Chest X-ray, AP view. Patient: 65 years old, sex M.
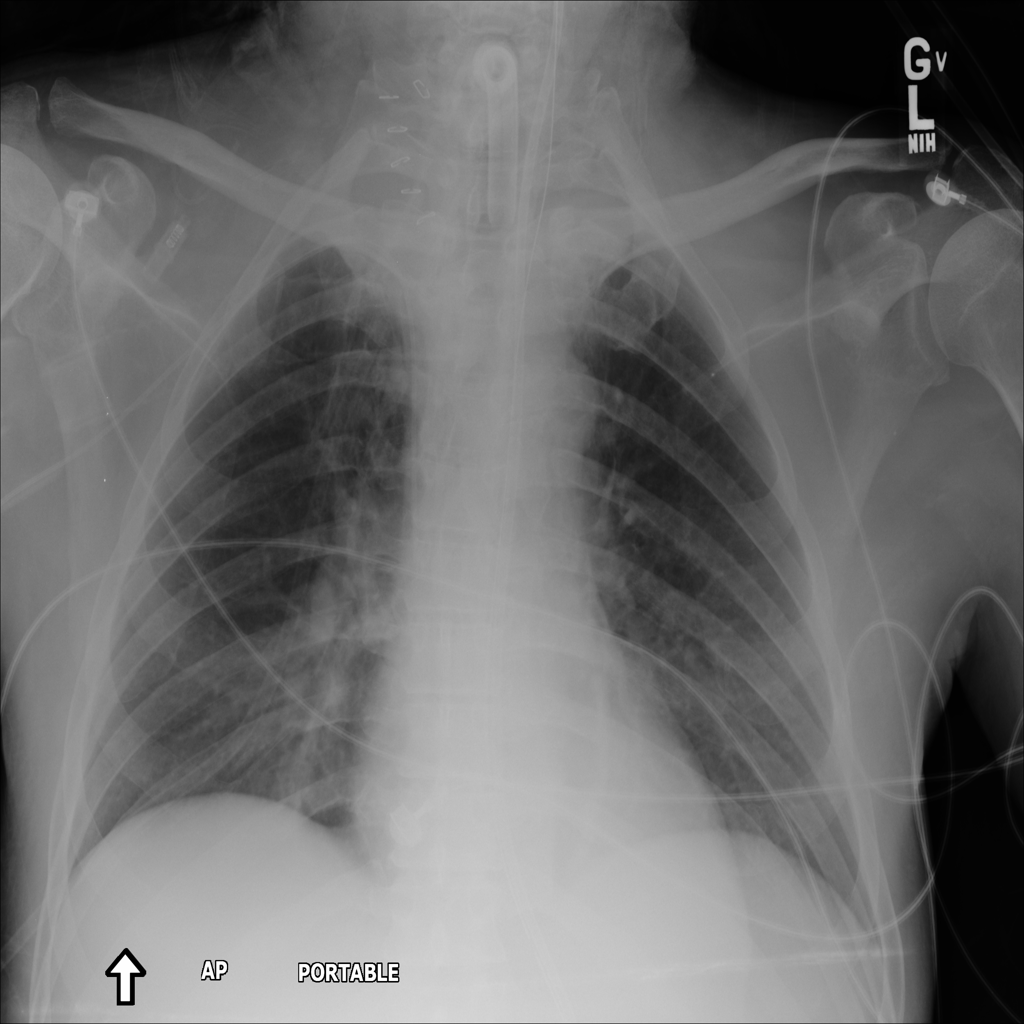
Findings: Atelectasis, Consolidation, Infiltration